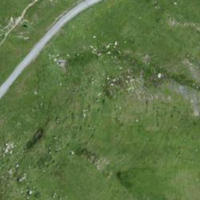
EUNIS habitat code: 26
Species observed at this site:
Vaccinium myrtillus
Silene dioica